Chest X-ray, PA view. Patient: 44 years old, sex M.
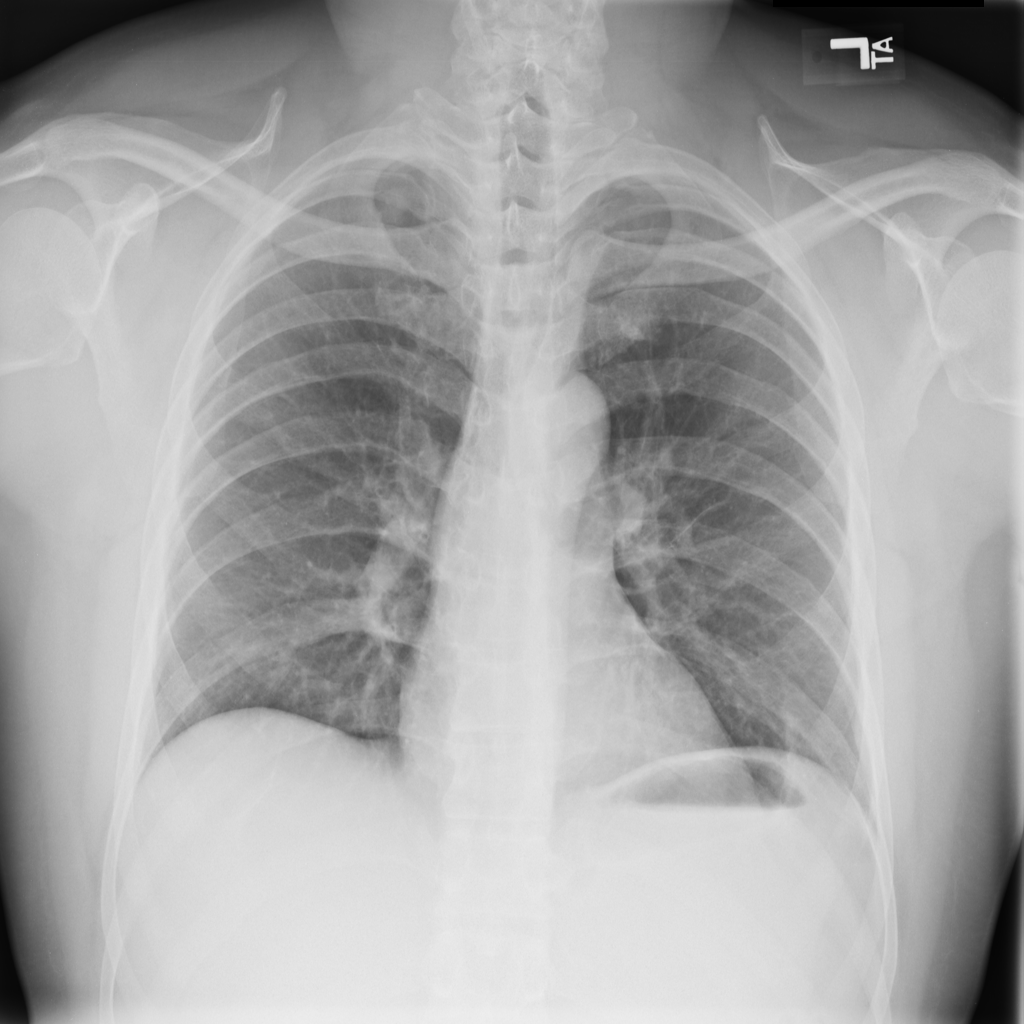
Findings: No Finding